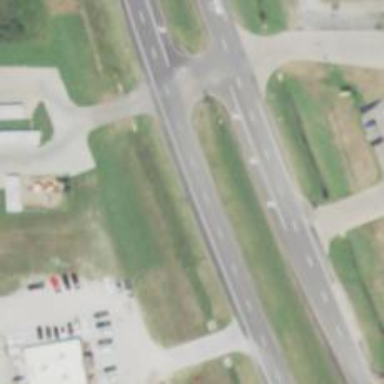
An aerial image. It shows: Primary highway that functions as expressway.